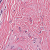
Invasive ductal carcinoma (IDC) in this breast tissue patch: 1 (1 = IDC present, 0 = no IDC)